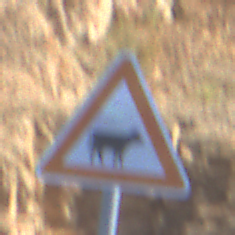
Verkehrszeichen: ViehtriebLinks
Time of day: MorningAfternoon
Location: Outdoor (Nature)
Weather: Clear
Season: NotSpecified
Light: Natural